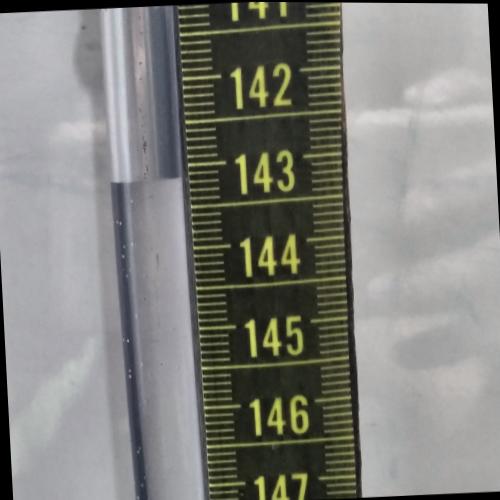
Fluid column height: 143.1 cm